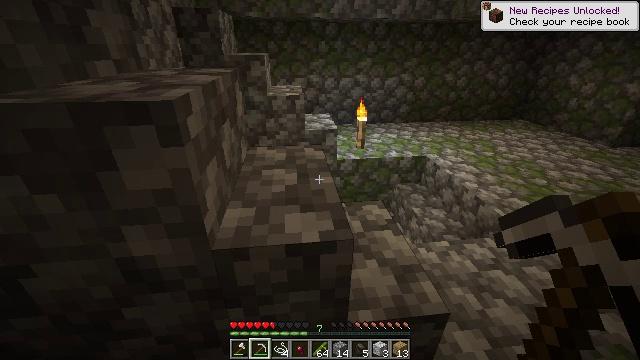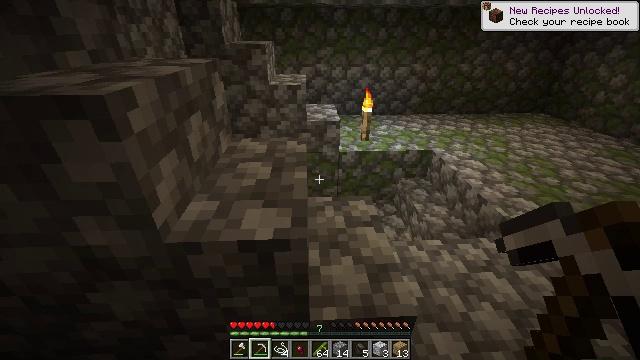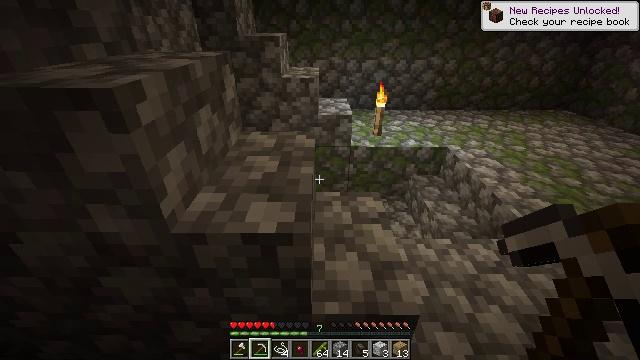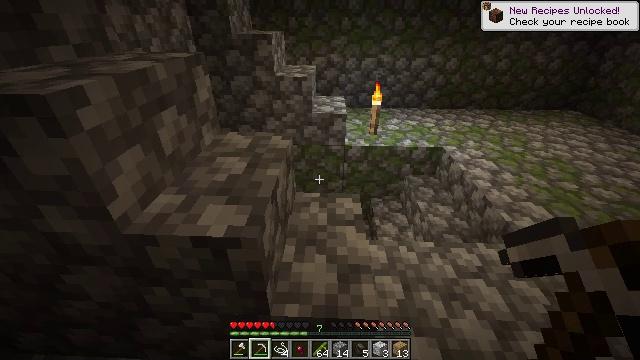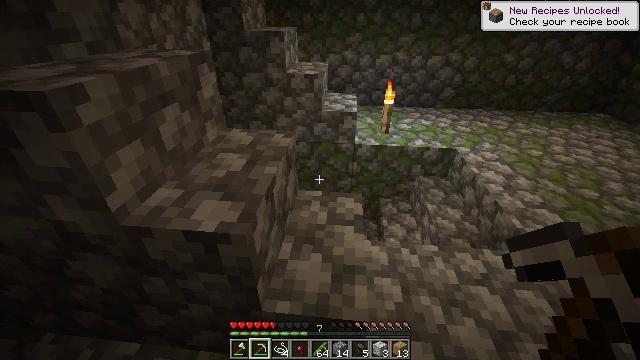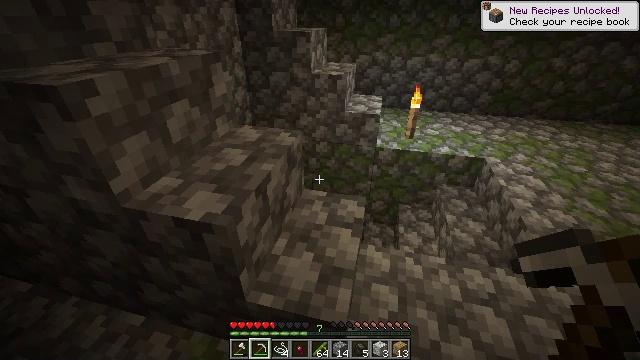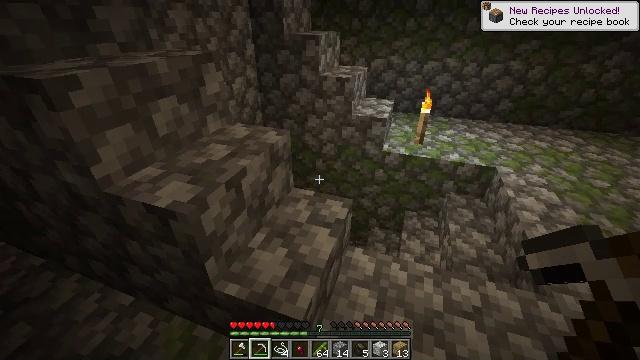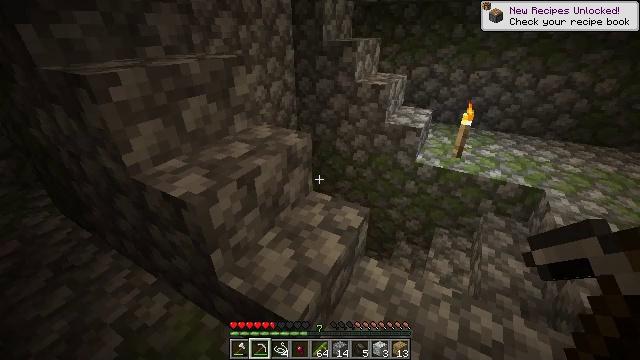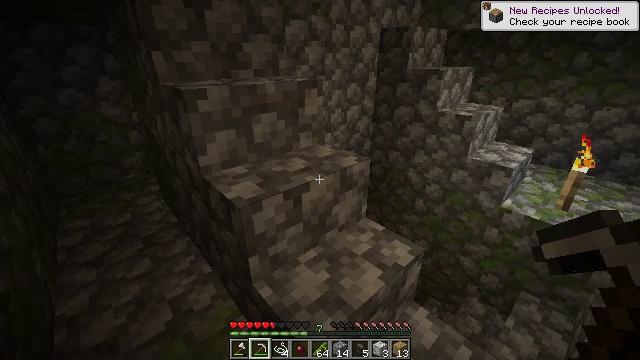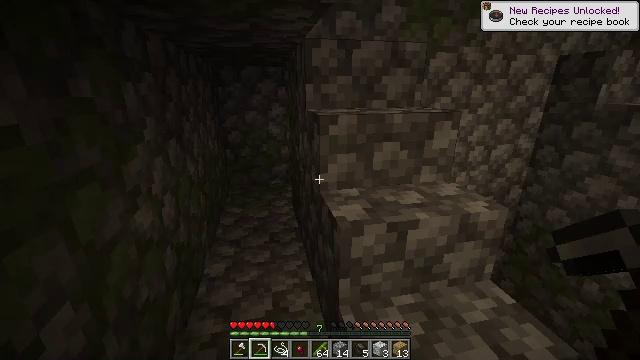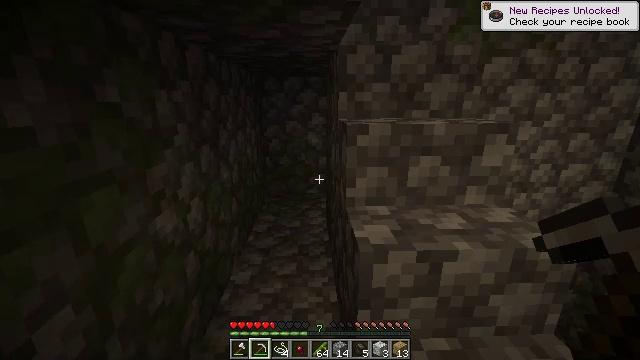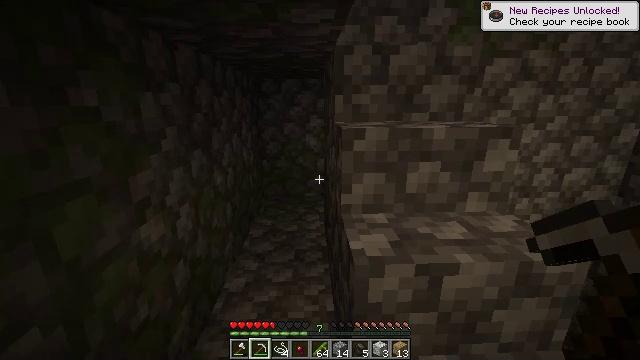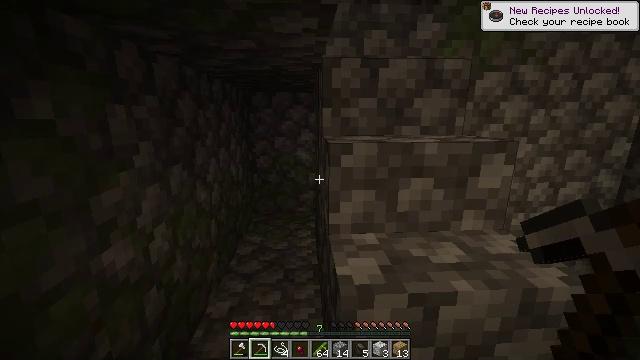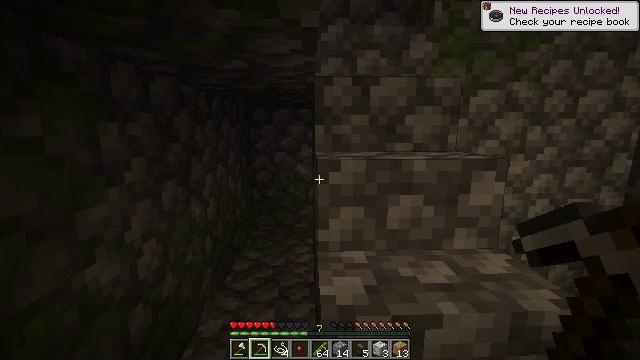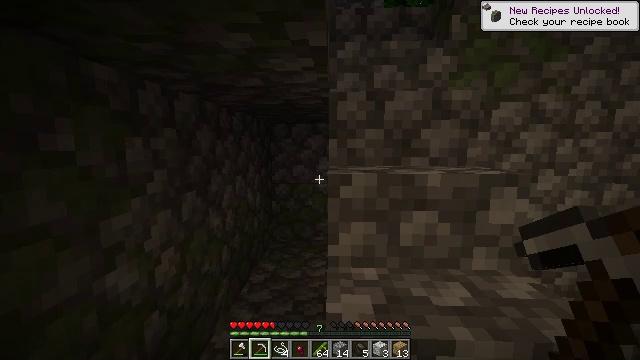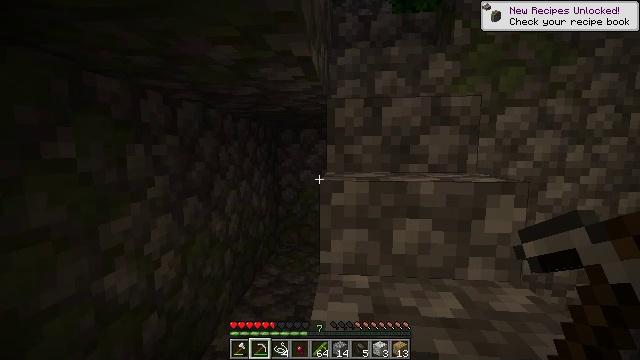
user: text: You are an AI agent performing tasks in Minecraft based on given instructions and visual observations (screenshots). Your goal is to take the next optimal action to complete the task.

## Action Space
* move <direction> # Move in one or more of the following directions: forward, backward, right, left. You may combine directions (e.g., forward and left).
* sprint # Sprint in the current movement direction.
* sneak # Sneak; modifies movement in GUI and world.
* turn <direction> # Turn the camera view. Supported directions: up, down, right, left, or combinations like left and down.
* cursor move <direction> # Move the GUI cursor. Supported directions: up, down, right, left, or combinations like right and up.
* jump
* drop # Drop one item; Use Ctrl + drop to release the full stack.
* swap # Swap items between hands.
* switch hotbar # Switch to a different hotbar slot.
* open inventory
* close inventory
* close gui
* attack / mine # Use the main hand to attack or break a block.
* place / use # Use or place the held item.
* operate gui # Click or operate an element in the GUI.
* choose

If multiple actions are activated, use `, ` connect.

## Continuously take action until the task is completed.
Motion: motion action
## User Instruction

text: Put raw salmon in the furnace to craft cooked salmon.
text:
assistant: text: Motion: move back and move right, turn left and down
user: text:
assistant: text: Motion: move back and move right, turn left and down
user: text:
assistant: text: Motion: move right, turn left
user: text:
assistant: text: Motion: move right, turn left
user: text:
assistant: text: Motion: move right, turn left
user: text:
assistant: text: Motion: move right, turn left
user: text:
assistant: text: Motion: move forward and move right, turn left and up
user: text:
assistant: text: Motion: move forward and move right, turn left and up
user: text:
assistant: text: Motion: move forward, turn left and up
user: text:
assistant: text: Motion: move forward, turn left and up
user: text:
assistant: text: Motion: move forward
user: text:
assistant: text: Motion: move forward, turn right and up
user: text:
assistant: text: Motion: move forward and move right, turn left and up
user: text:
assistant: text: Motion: move forward and move right, turn left and up
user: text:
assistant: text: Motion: move forward and move right, turn left and up
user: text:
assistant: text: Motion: move forward and move right, turn up
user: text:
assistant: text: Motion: move forward and move right, turn up
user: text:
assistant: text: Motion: move forward and move right, sprint, turn left and up
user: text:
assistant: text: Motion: move forward, sprint, turn left and up
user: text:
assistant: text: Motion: move forward, sprint, turn up
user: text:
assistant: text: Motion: move forward, sprint, turn up
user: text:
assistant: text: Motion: move forward, sprint, turn up
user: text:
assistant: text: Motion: move forward, sprint
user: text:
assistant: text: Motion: move forward, sprint
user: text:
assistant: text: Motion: move forward, sprint
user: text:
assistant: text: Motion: move forward, sprint, turn left and down
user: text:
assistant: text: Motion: move forward, sprint, turn down
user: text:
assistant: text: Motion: move forward, sprint, turn right and down
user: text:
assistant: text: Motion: move forward, sprint, turn right and down
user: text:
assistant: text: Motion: move forward, sprint, turn right and down